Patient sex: M
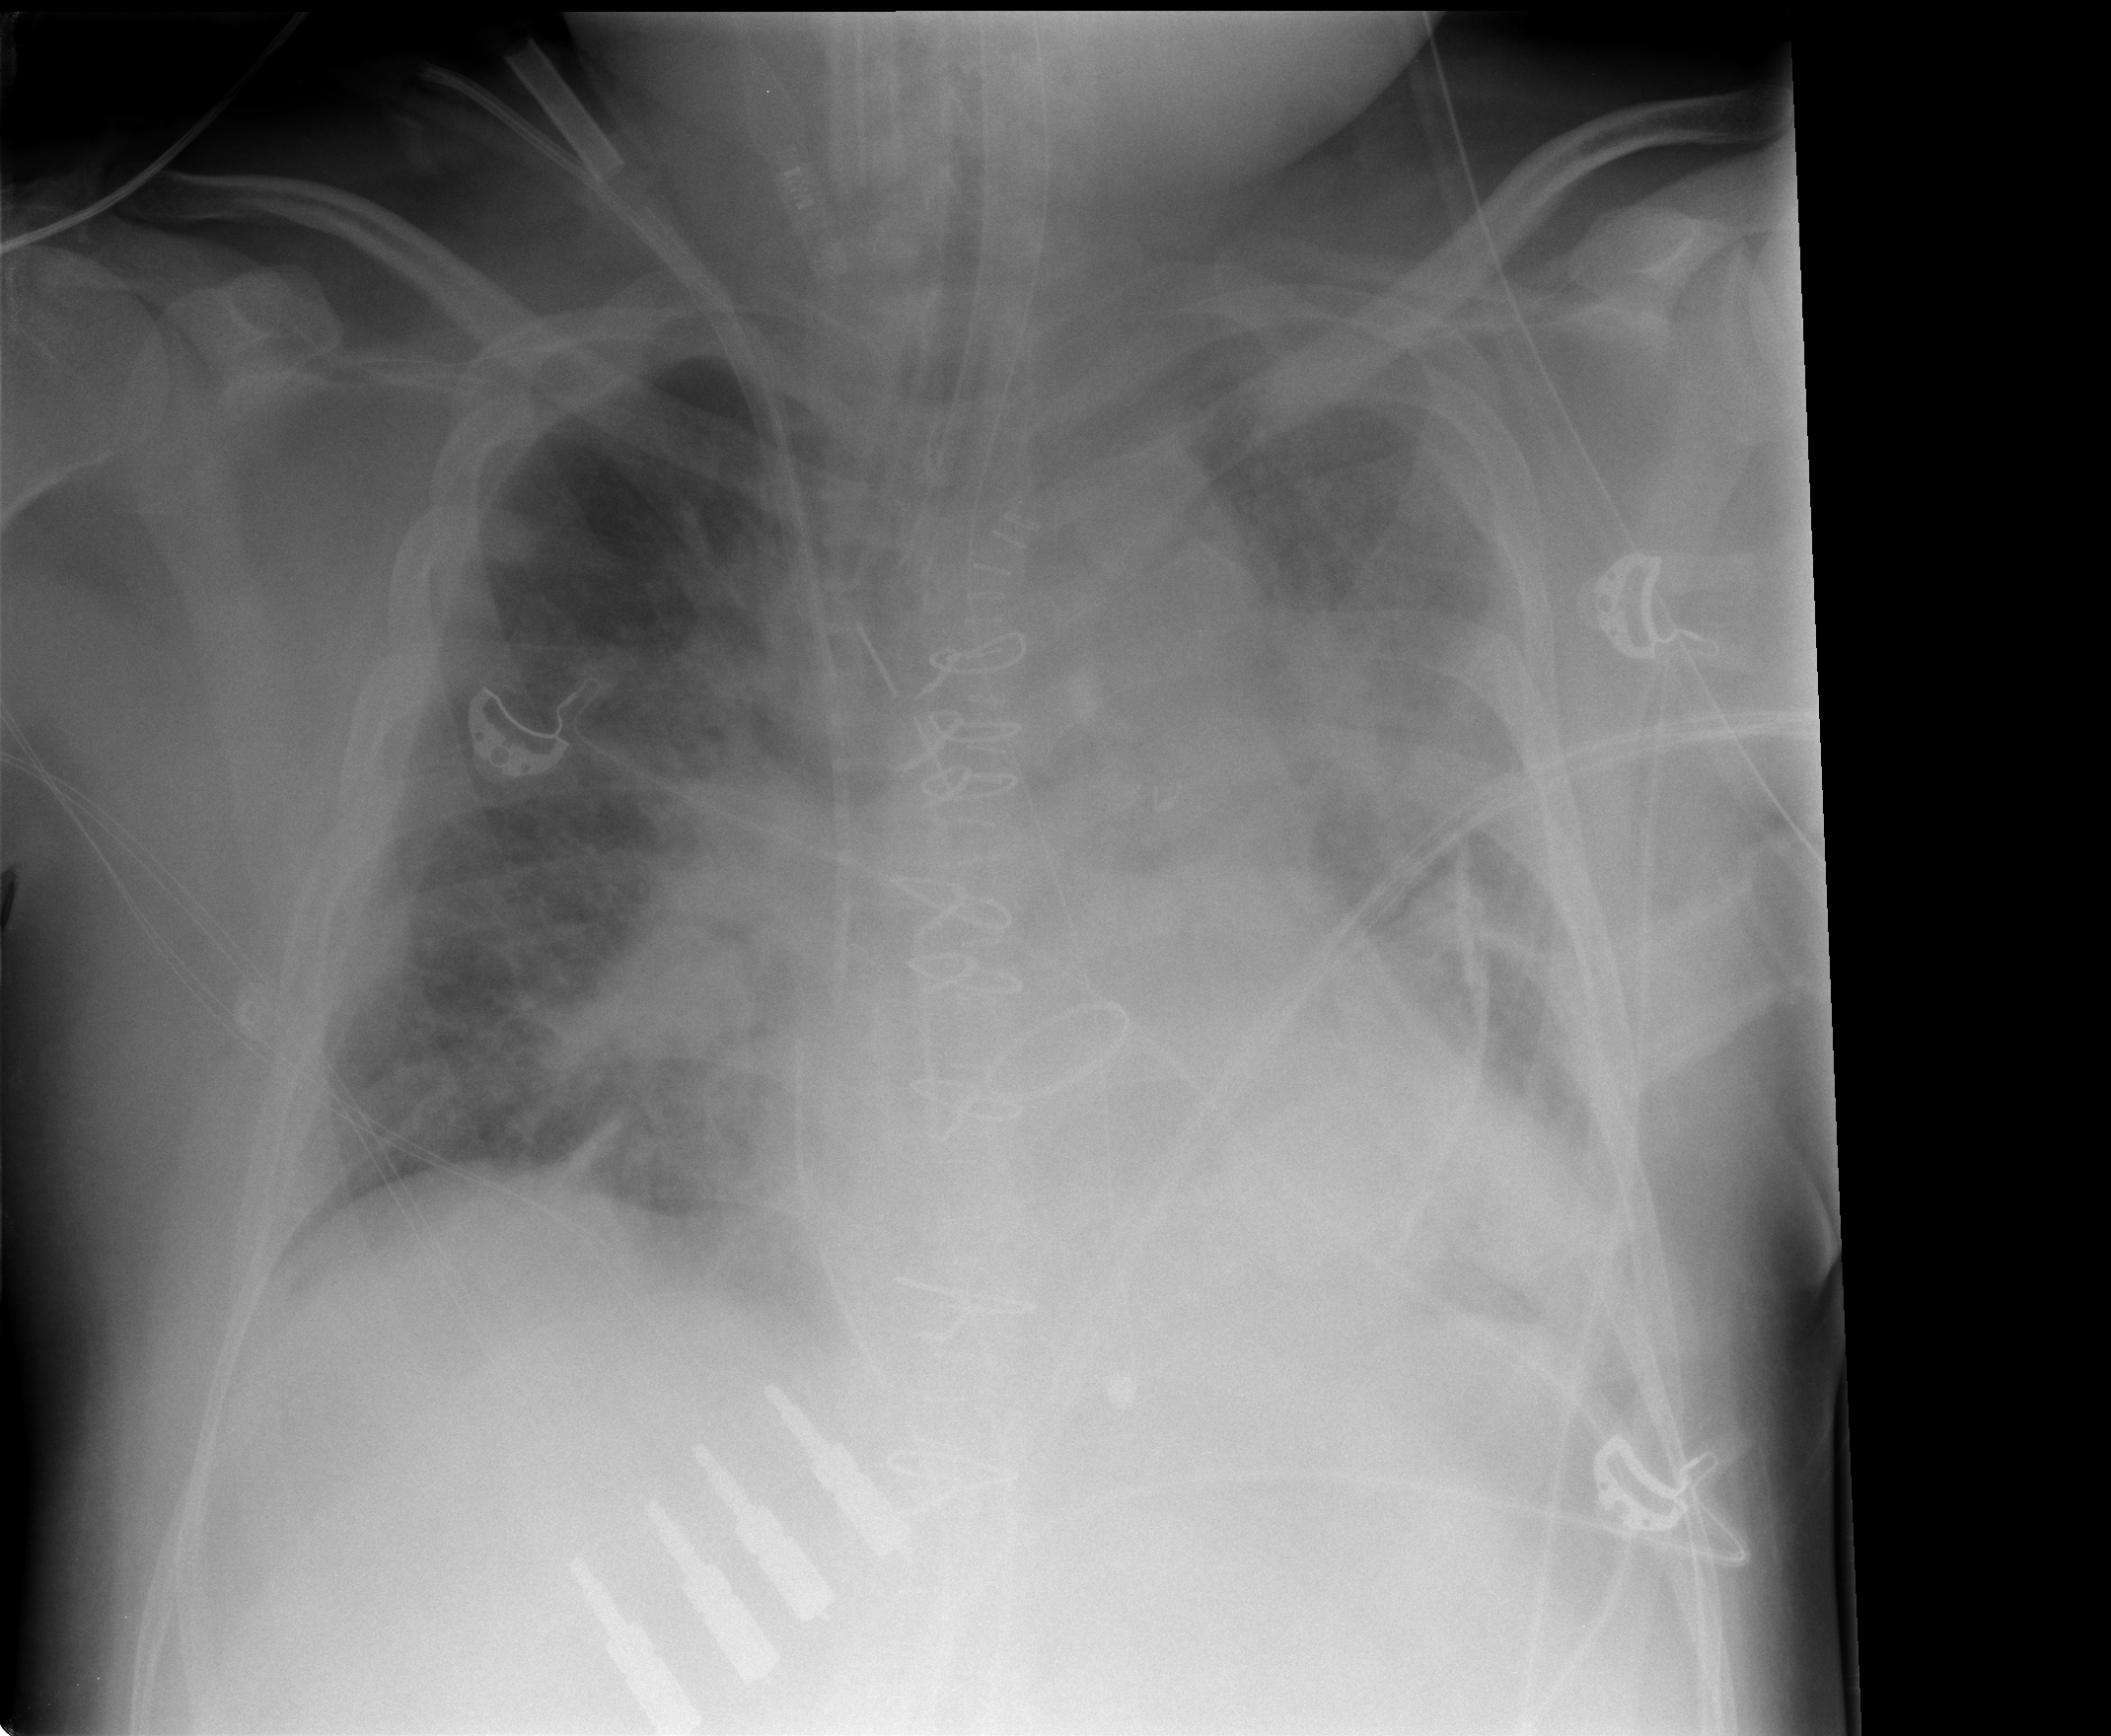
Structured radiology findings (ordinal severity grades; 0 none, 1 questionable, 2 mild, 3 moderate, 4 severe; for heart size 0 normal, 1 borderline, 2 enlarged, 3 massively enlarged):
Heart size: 0
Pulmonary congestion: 3
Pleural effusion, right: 2
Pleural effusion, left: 3
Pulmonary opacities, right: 0
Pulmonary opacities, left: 0
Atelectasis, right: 2
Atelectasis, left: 3